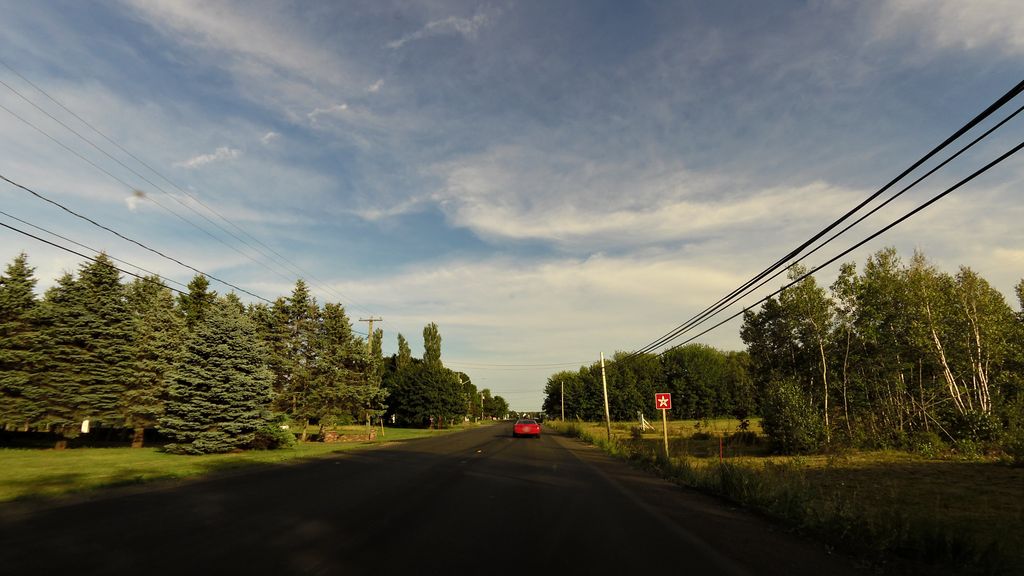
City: charlottetown